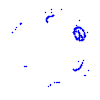
Particle: proton